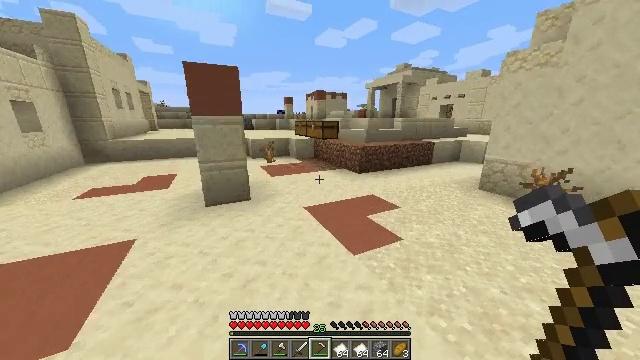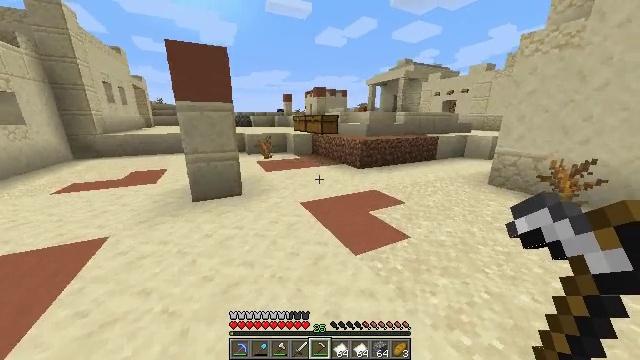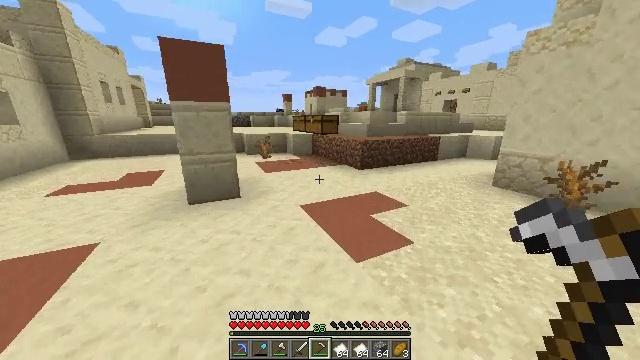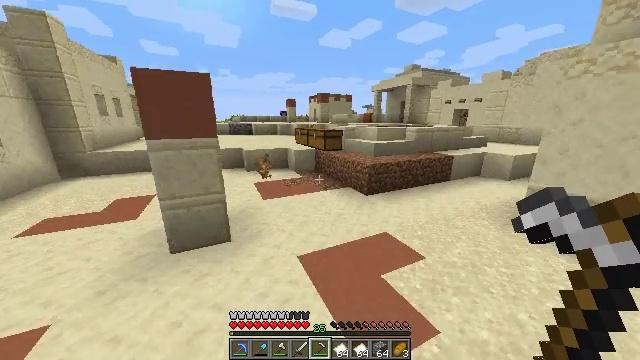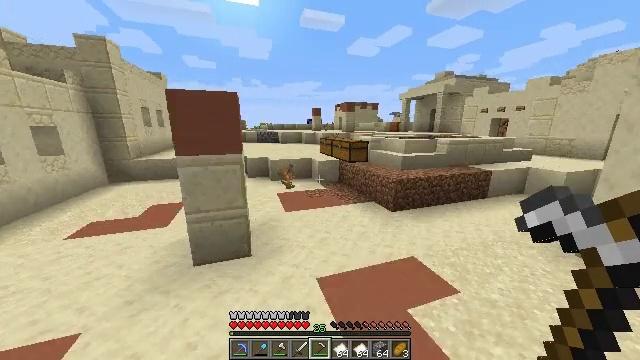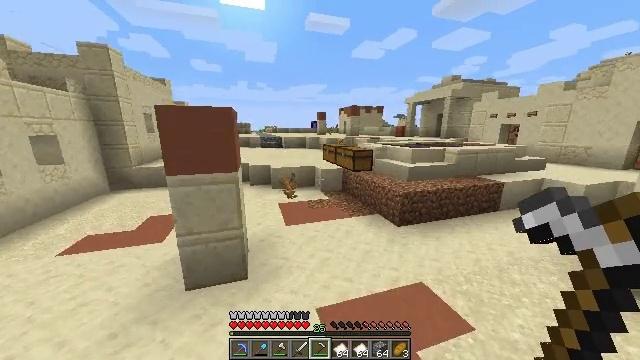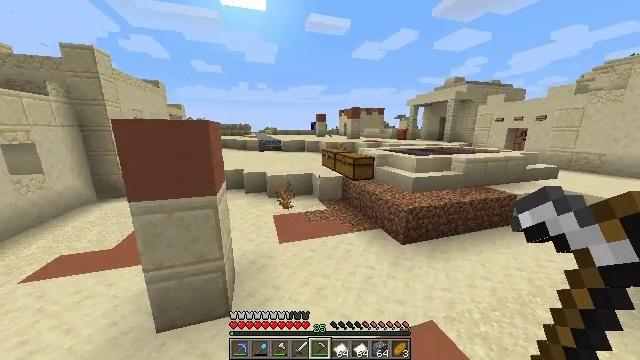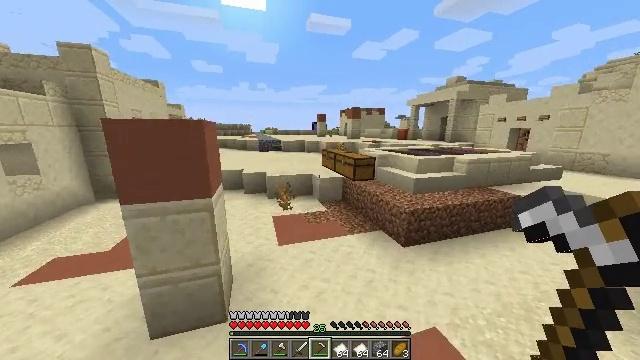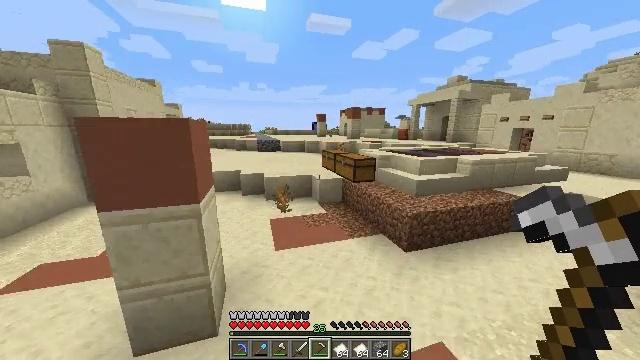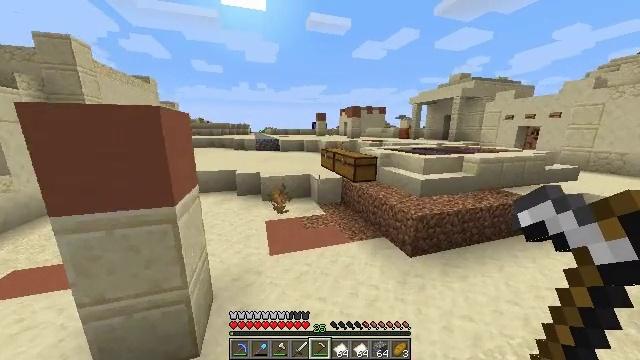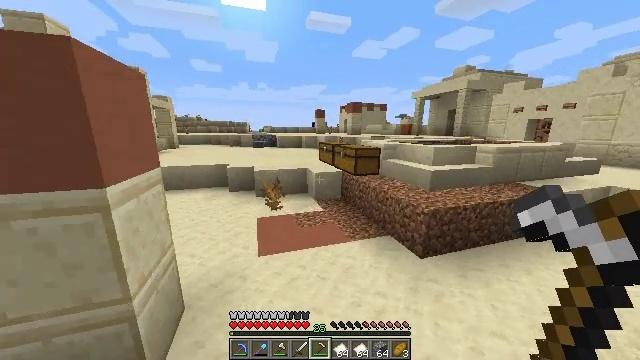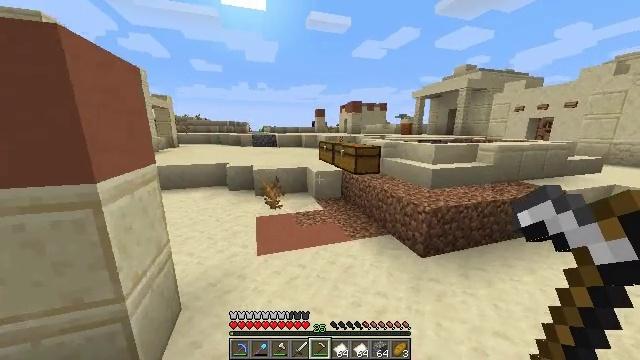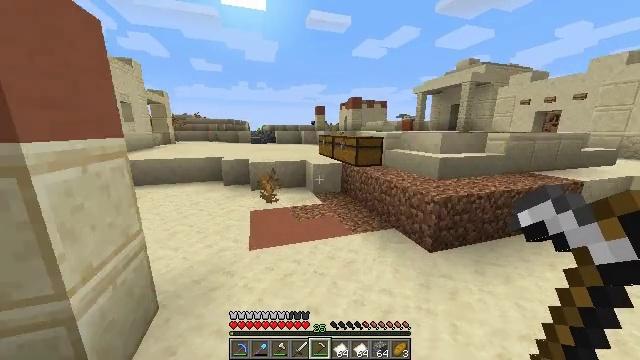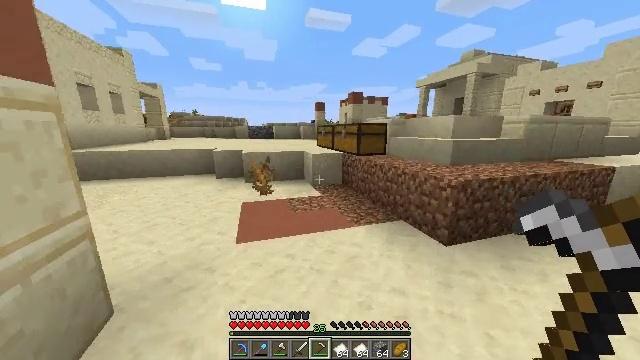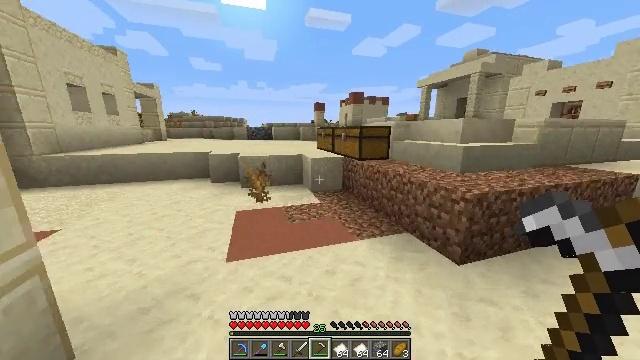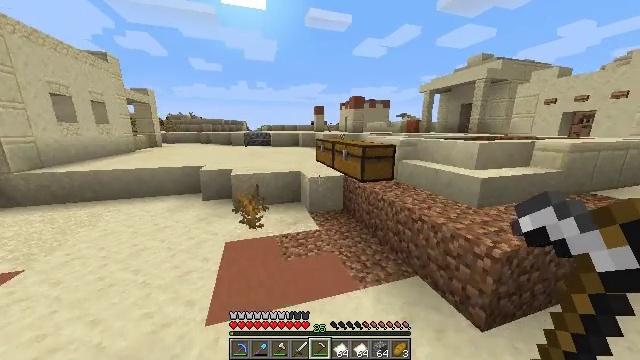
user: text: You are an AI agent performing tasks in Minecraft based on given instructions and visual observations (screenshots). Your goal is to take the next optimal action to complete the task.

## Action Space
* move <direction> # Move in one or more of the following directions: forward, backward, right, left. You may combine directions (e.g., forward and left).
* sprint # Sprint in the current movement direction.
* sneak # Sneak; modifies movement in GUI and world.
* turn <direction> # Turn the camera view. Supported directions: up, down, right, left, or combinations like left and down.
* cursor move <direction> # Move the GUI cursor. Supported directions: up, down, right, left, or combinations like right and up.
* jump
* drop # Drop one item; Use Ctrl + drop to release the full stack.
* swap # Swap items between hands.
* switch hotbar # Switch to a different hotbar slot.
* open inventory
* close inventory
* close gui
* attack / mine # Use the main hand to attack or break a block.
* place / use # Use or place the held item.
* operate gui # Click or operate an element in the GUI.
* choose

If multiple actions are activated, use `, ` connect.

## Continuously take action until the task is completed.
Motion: motion action
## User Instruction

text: Remove an iron hoe from the inventory.
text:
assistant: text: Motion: move forward, sprint, jump
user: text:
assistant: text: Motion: move forward, sprint, jump
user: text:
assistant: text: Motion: move forward, sprint, turn left, jump
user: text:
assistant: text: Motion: move forward, sprint, turn left and up, jump
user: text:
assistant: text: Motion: move forward, sprint, turn left, jump
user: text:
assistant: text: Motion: move forward, sprint, jump
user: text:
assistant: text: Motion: move forward, sprint, jump
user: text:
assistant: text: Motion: move forward, sprint, jump
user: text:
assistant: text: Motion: move forward, sprint, jump
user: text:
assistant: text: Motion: move forward, sprint, jump
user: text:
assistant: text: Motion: move forward, sprint, jump
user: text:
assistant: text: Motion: move forward, sprint, jump
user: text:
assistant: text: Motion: move forward, sprint, jump
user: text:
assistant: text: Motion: move forward, sprint, jump
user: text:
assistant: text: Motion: move forward, sprint, jump
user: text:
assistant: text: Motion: move forward, sprint, jump
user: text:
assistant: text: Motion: move forward, sprint, jump
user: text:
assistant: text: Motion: move forward, sprint, turn right, jump
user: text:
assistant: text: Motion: move forward, sprint, turn right, jump
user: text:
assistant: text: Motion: move forward, turn right, jump
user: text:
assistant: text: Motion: move forward, turn right
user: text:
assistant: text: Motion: move forward, turn right
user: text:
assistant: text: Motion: move forward
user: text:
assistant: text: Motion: move forward, use / place
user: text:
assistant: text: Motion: move forward, use / place
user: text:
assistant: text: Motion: move forward, turn right
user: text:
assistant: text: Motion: move forward, turn right and up
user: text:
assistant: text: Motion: turn right and up
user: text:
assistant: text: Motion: open gui
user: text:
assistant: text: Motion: no_op